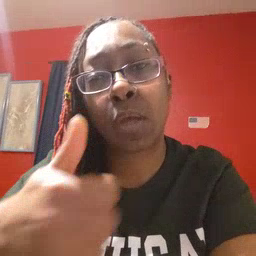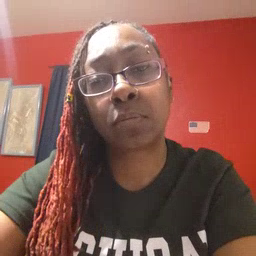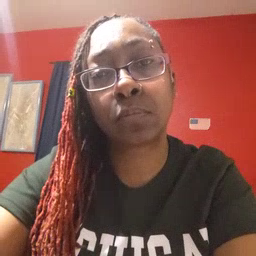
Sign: tomorrow